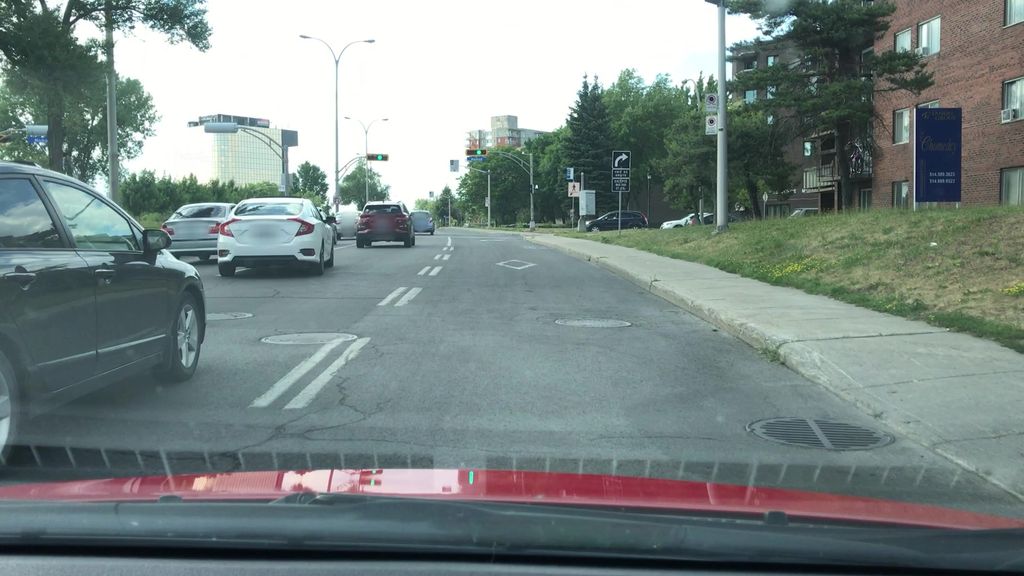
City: montreal